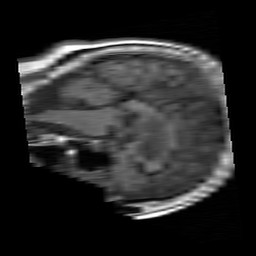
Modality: T1w
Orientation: sagittal
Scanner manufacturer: siemens
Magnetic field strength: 1.5 T
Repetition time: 0.537 s
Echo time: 0.012 s